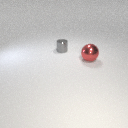
large red metal sphere in front of small gray metal cylinder